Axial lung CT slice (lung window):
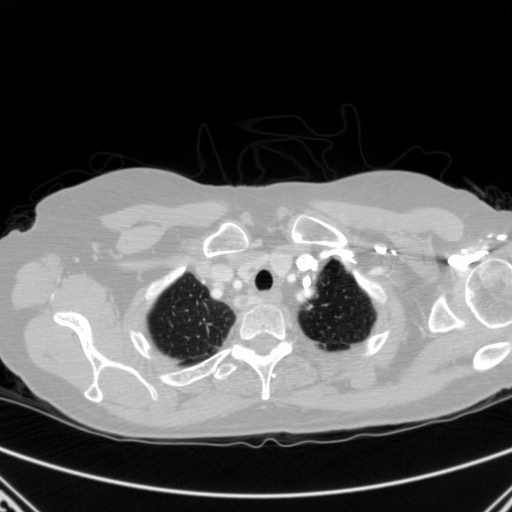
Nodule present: no